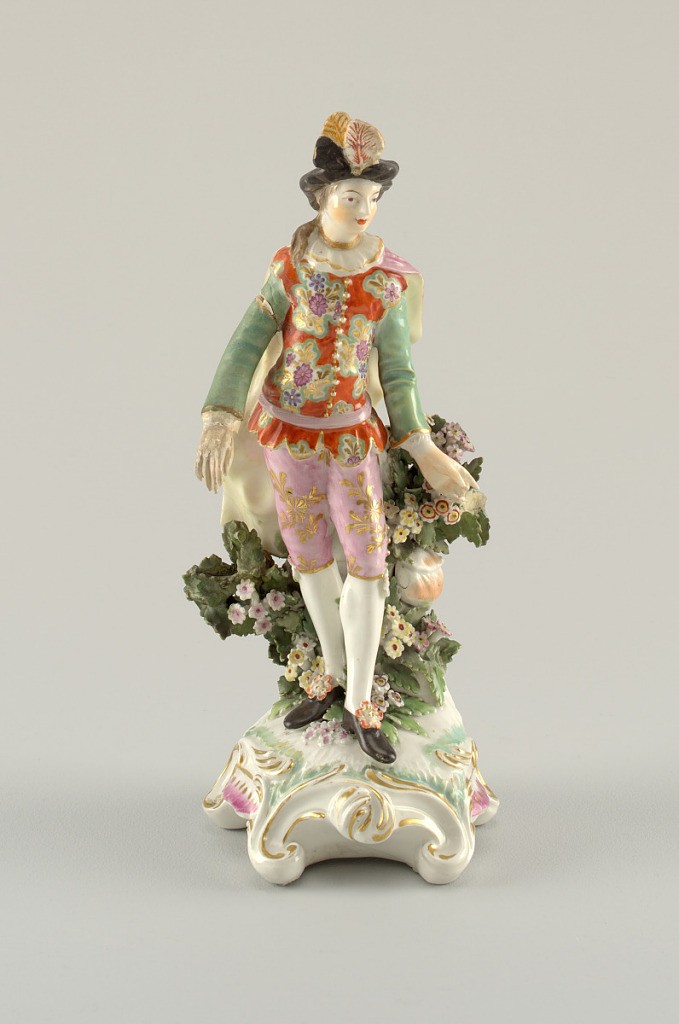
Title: Figure of a Male "Ranelagh" Dancer (One of a Pair)
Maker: Derby Porcelain Factory, English, established 1756
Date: ca. 1765
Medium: soft paste porcelain, vitreous enamel, gold
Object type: figure
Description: "Ranelagh" type figure. A) A cavalier dressed in pink knee-breeches, a pink cloak, and orange waistcoat with flowers and green sleeves. B) Lady dressed in orange skirt with large rosettes, pink bodice edged with blue and a scarf floating from feathers on her head. At her feet, a mask. Both are standing on scrolling bases with gilding and are supported by bunches of flowers.